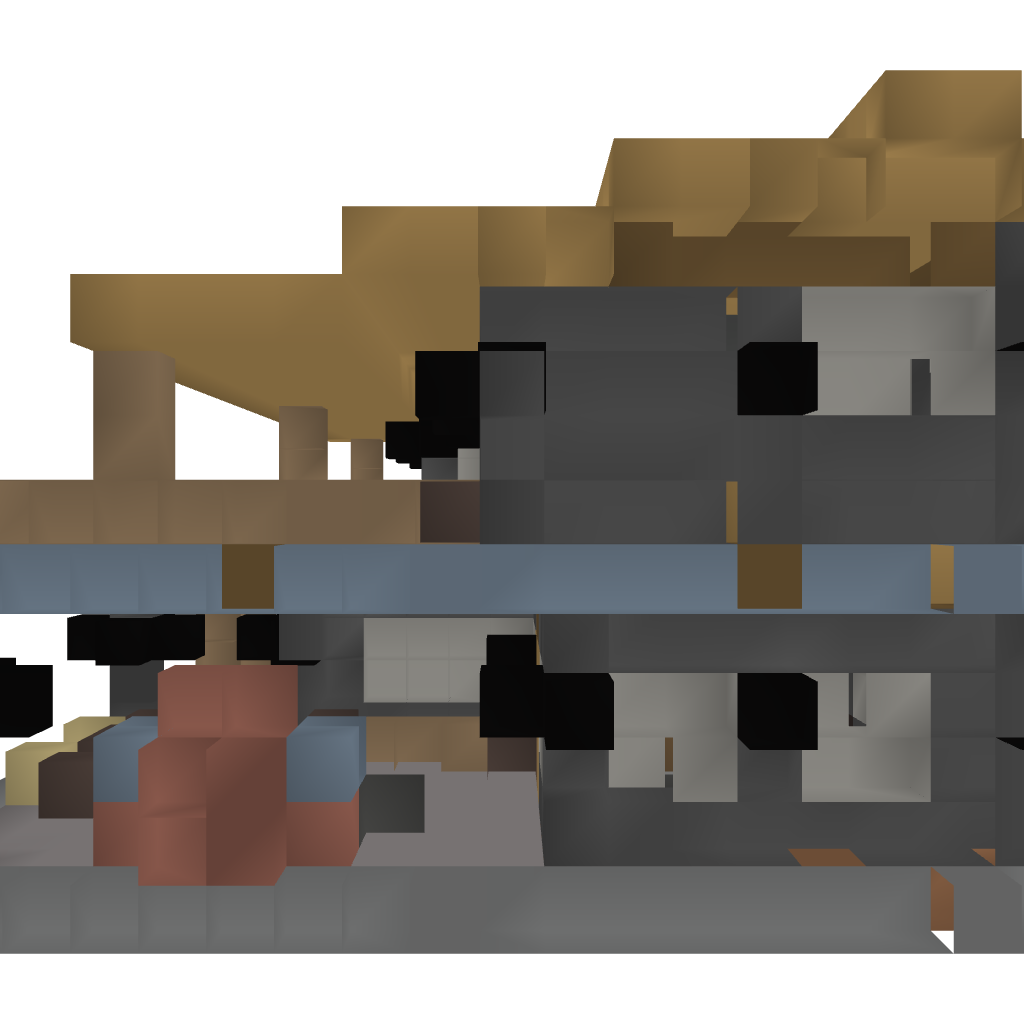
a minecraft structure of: My house